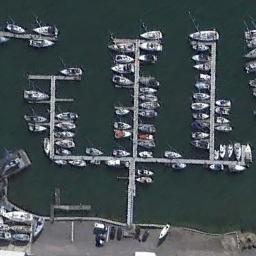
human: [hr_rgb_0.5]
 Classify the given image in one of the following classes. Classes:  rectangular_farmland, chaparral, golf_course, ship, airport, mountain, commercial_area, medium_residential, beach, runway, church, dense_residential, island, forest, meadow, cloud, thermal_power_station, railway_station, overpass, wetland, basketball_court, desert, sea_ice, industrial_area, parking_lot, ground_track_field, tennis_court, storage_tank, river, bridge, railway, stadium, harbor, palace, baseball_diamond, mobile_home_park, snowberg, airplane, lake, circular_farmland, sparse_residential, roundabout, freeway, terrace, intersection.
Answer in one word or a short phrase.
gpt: harbor